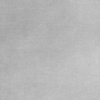
Label: dusty